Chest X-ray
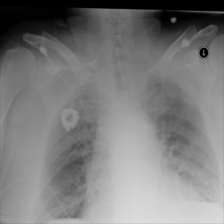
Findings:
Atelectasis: negative
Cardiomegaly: negative
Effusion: negative
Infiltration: positive
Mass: negative
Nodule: negative
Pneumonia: negative
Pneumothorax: negative
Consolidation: negative
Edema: positive
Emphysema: negative
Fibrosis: negative
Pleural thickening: negative
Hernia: negative